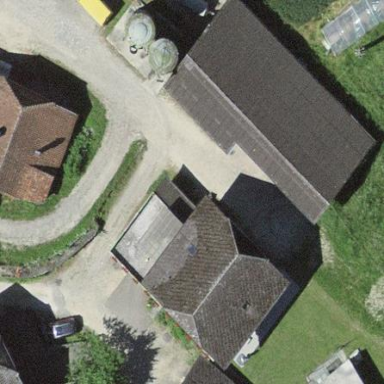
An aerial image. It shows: Barn.